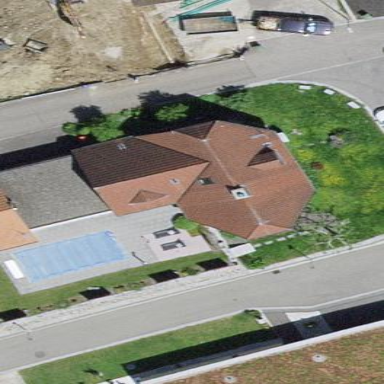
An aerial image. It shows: Semidetached house.